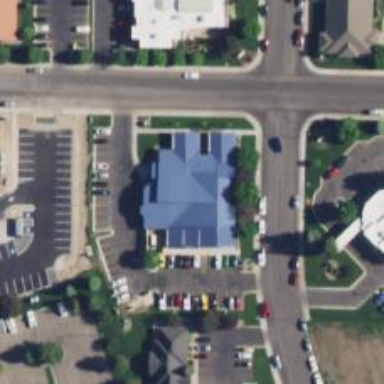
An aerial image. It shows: Pharmacy providing healthcare services.